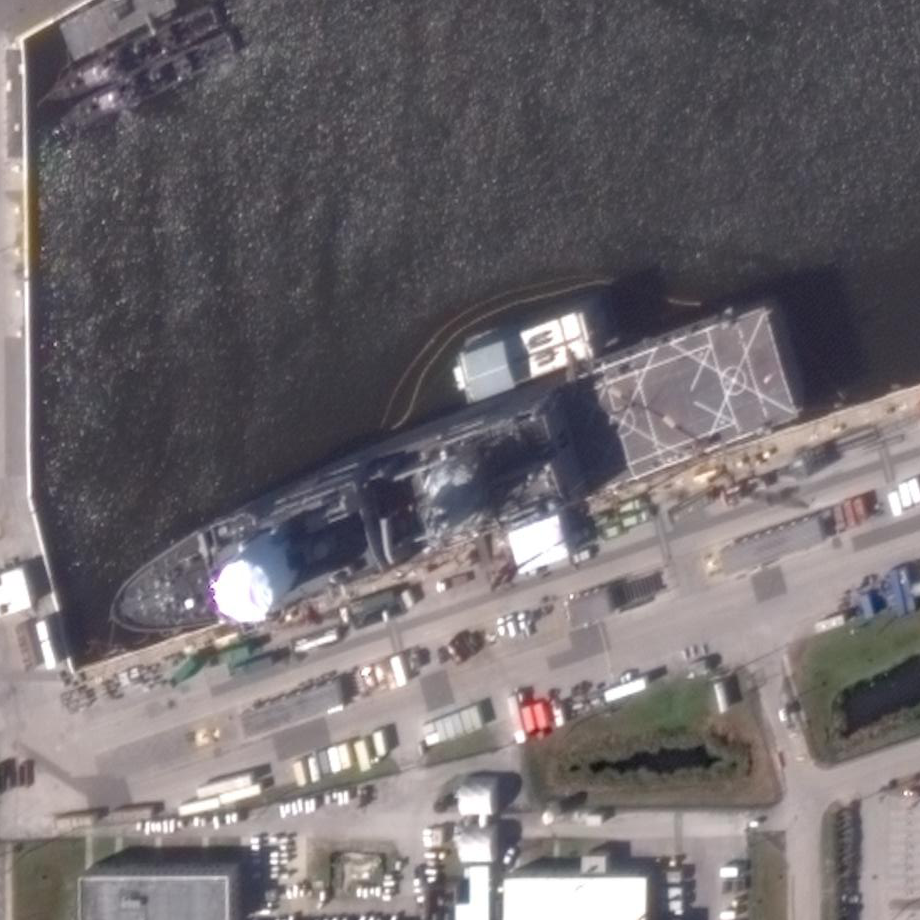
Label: San_Antonio-class_transport_dock